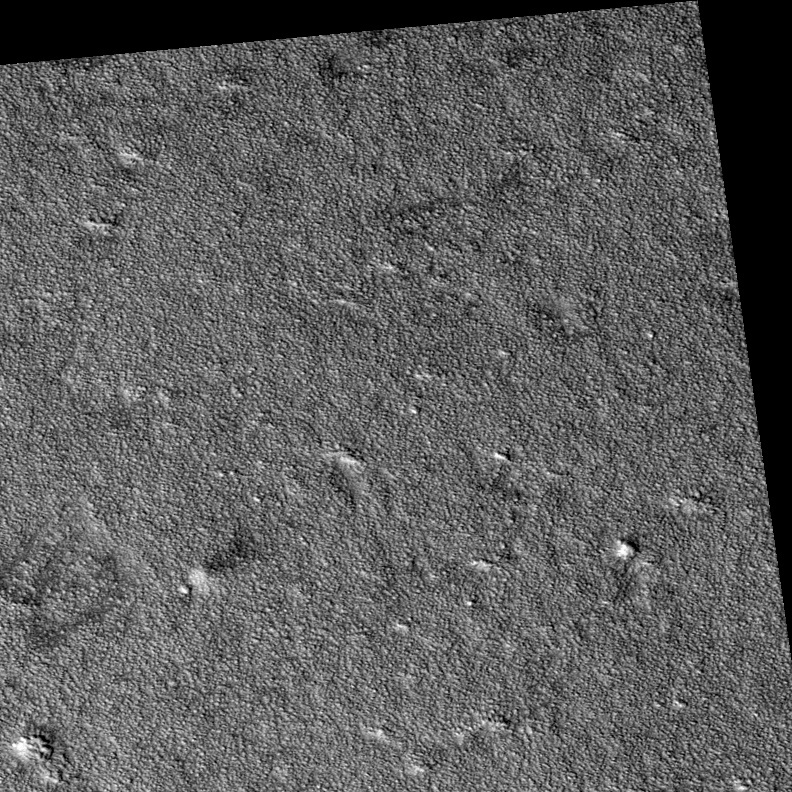
Label: dustdevil